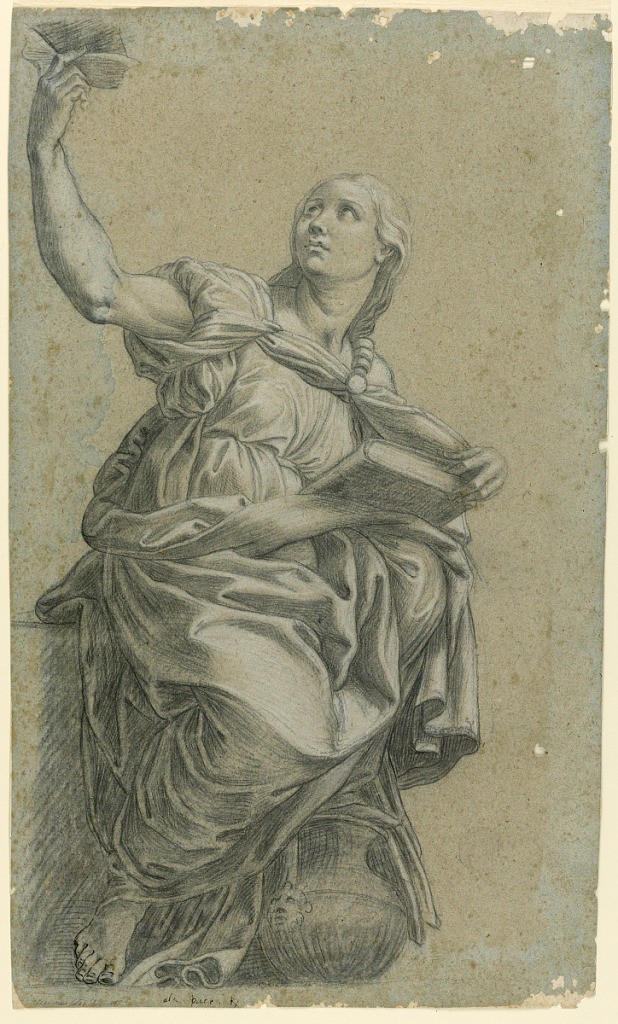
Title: The Cumaean Sibyl from Raphael's Fresco in St. Maria della Pace
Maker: Raphael, Italian, 1483–1520
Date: ca. 1600
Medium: Pencil, black crayon, white heightening on faded blue paper that is now grey
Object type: Drawing
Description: The Cumaean Sibyl's right toes are outline in pen and ink. Written below, in ink is ala pace Px.